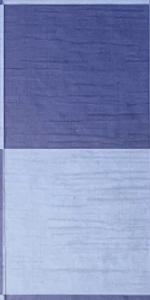
Label: Empty